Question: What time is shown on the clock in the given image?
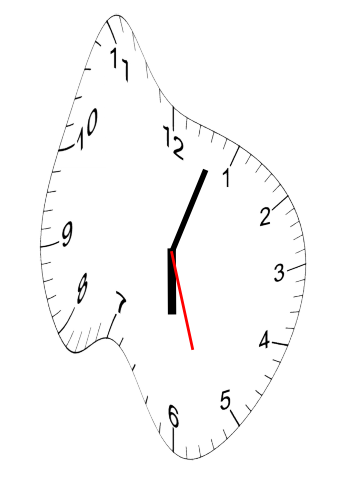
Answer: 06:03:27